Interaction volume radius: 5 \u00c5
Interaction volume height: 15 \u00c5
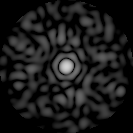
Disorder parameter: 0.8055